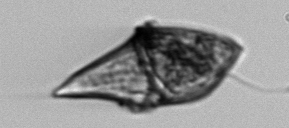
Label: Gyrodinium